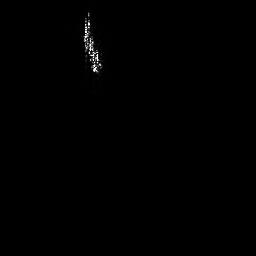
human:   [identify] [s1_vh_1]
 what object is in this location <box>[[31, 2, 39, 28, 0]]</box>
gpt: <ref>1 medium ship at the top</ref>